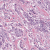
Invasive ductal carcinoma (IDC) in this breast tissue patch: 1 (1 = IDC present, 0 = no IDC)